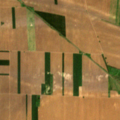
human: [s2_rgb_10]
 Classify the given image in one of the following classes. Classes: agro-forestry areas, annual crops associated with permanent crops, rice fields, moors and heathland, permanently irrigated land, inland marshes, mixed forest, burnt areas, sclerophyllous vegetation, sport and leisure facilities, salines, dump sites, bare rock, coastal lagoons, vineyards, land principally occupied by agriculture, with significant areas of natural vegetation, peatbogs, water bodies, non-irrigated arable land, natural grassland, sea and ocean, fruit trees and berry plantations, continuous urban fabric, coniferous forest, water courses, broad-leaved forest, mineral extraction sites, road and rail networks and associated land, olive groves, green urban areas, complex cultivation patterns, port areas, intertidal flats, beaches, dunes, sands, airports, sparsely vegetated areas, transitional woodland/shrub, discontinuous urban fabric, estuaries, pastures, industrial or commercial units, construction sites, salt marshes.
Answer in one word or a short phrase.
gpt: non-irrigated arable land